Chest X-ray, PA view. Patient: 26 years old, sex F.
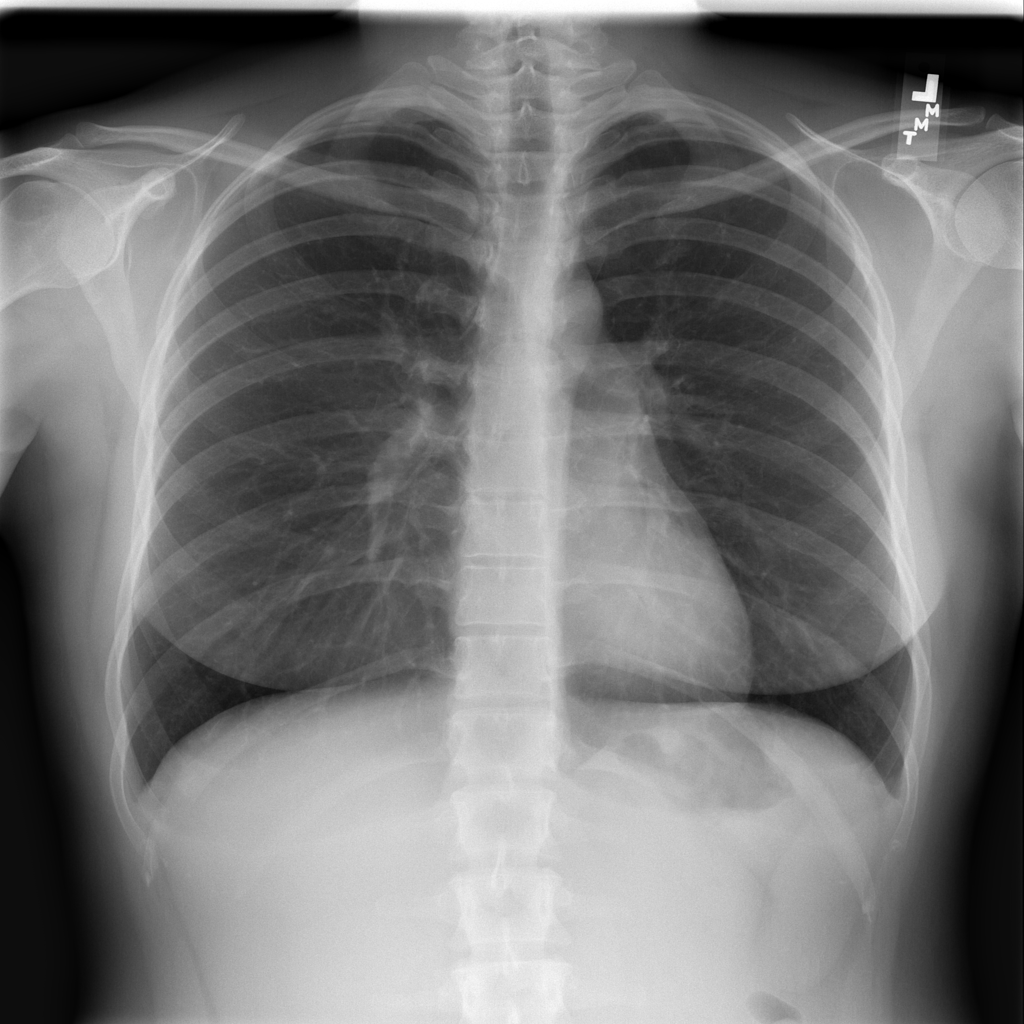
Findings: No Finding